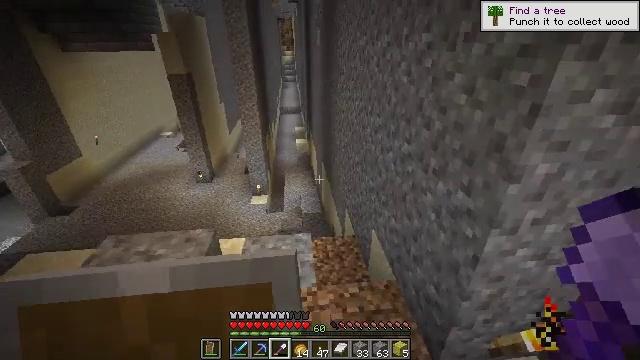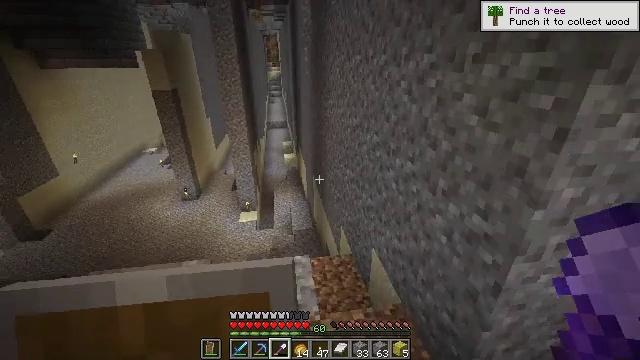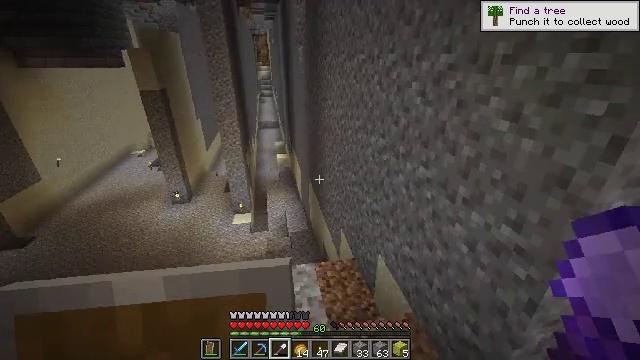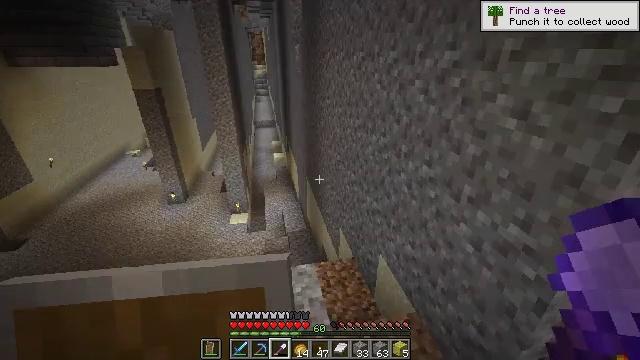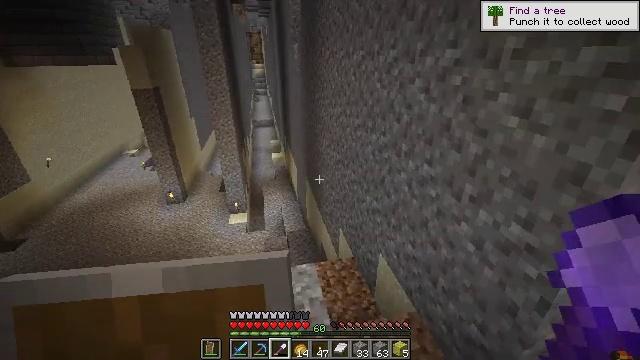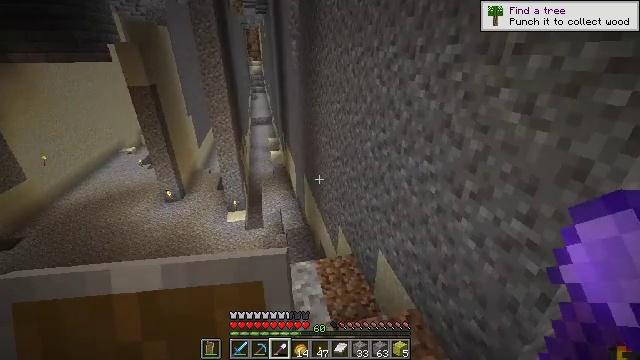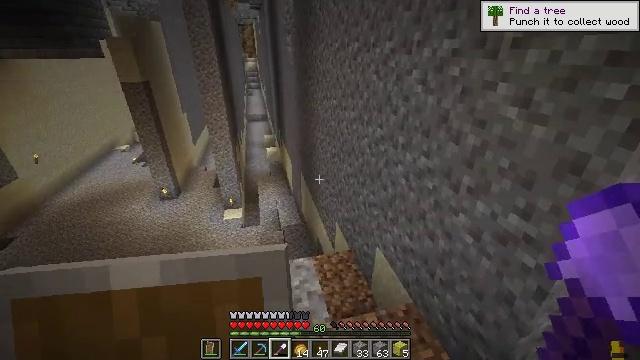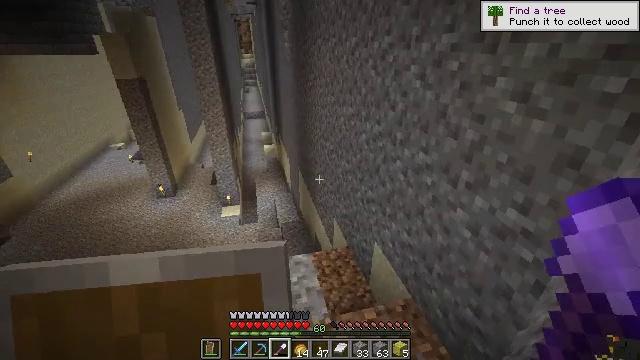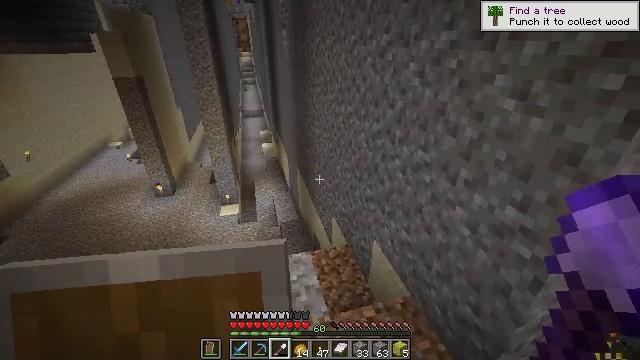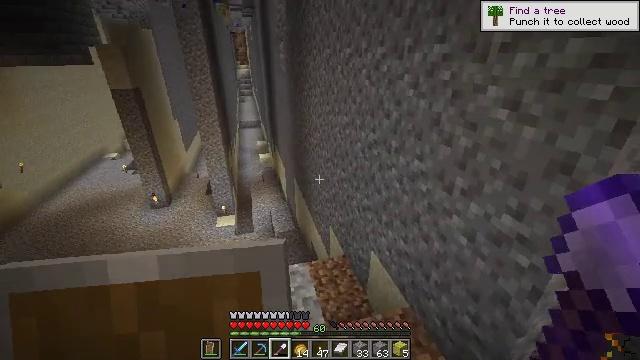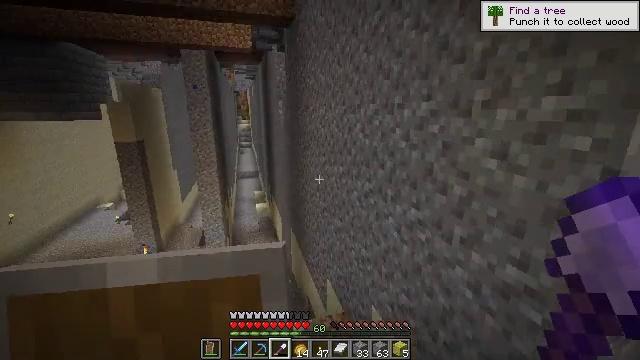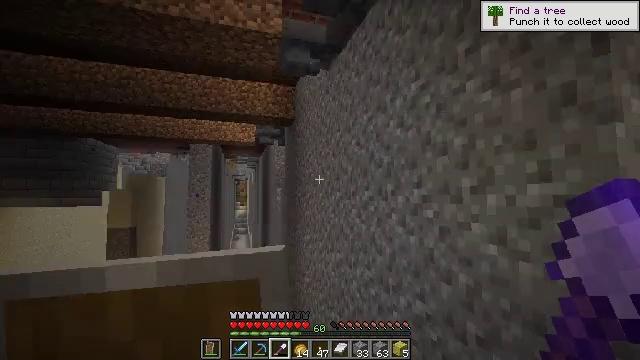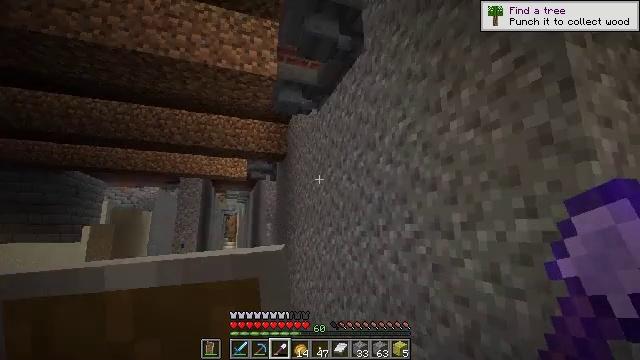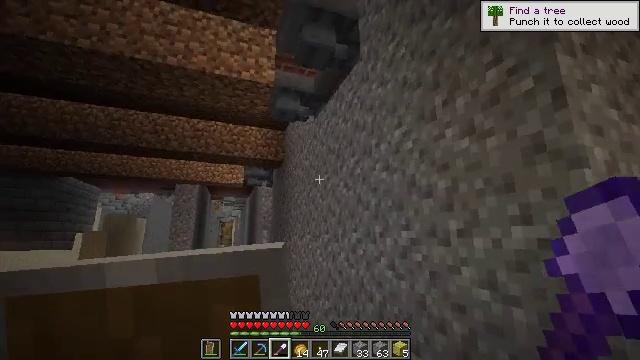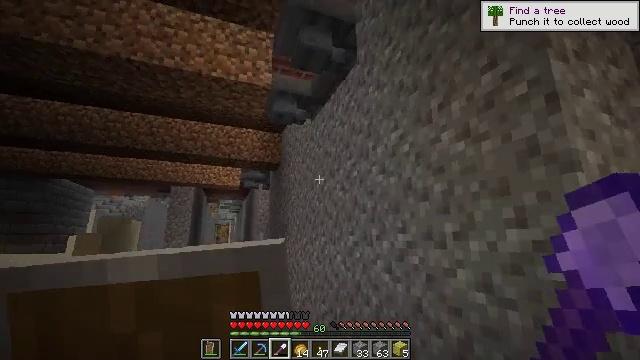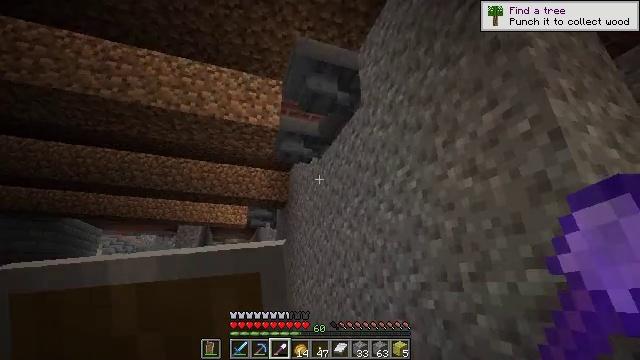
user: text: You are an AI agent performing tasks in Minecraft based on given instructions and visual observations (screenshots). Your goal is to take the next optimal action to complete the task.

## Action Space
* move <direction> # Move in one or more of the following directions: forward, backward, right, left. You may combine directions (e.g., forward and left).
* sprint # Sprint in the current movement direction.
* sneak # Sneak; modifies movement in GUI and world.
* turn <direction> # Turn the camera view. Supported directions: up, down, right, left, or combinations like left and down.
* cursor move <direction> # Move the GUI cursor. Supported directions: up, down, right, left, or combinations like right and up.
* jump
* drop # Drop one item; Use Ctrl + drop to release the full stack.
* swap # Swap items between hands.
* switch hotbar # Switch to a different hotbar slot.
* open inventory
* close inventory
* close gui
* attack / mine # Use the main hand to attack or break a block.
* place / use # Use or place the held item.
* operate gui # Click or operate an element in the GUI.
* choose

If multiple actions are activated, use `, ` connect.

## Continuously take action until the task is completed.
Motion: motion action
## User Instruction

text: Collect gravel for your inventory.
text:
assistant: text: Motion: move forward and move left, turn right and up
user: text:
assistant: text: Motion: turn right
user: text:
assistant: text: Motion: no_op
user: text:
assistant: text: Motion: no_op
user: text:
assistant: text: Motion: no_op
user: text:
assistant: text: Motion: no_op
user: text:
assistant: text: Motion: no_op
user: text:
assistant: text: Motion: no_op
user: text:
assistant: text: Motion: turn up
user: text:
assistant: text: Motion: turn up
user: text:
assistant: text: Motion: turn up
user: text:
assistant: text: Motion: turn right and up
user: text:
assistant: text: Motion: turn up
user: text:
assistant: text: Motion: no_op
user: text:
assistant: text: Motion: turn left and up
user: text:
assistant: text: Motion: no_op
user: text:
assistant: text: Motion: turn down
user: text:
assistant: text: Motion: turn right and down
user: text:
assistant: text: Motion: turn right and down
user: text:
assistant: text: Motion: turn right and down
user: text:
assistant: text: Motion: turn right and down
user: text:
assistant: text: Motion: turn right and down
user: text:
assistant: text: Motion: turn right and down
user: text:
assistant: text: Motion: turn down
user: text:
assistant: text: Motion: no_op
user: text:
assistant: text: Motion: no_op
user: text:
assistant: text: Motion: no_op
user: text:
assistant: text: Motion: no_op
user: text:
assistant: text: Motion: no_op
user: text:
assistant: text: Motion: no_op